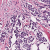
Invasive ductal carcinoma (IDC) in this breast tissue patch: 1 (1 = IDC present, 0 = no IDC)